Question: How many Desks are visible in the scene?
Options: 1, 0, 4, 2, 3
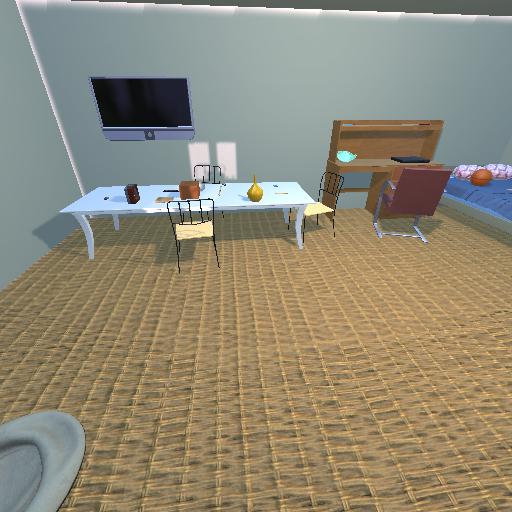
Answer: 1